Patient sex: M
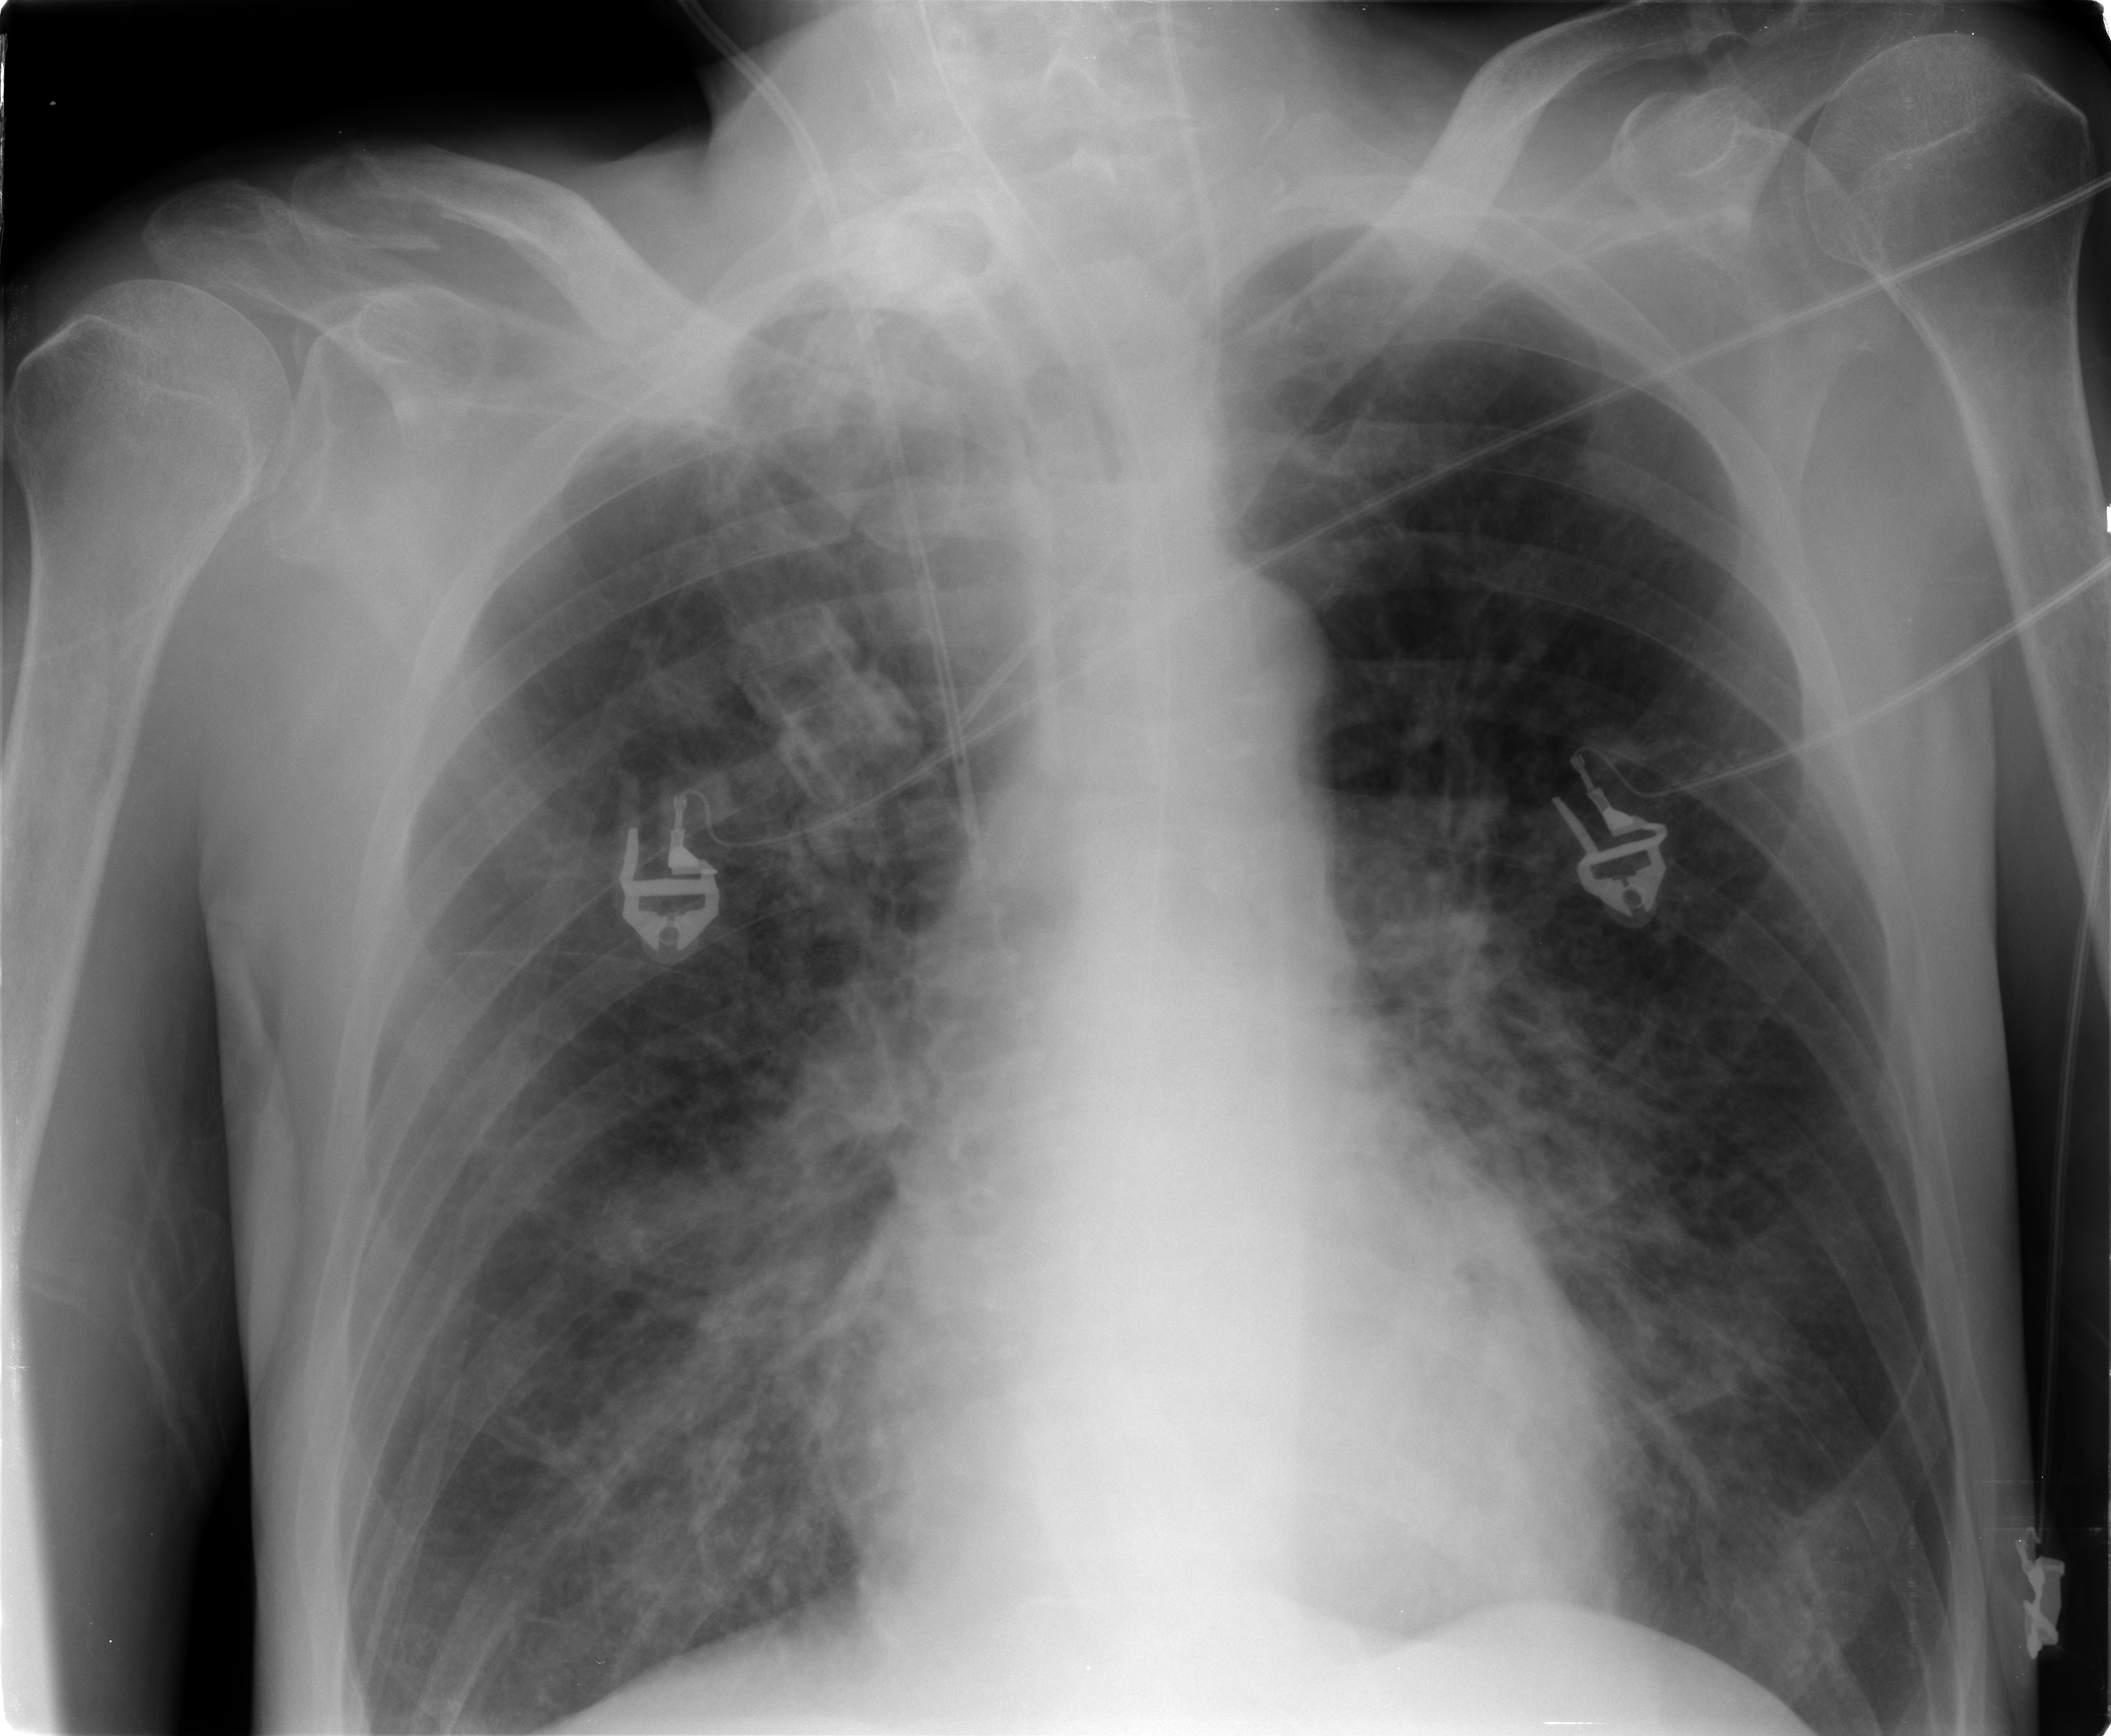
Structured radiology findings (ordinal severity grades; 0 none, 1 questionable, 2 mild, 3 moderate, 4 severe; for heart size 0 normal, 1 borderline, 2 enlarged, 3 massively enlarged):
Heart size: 0
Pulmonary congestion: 2
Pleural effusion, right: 0
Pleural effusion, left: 0
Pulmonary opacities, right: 2
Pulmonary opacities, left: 2
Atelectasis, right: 2
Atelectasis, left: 2